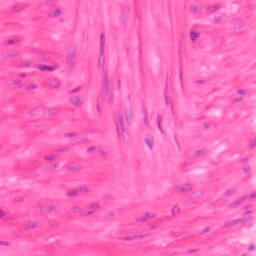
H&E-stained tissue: Colon